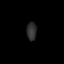
Tissue: skin
Cell type: Epithelial cells
Senescence score: 0.2743
Nuclear area (px): 177
Mean DAPI intensity: 47.429